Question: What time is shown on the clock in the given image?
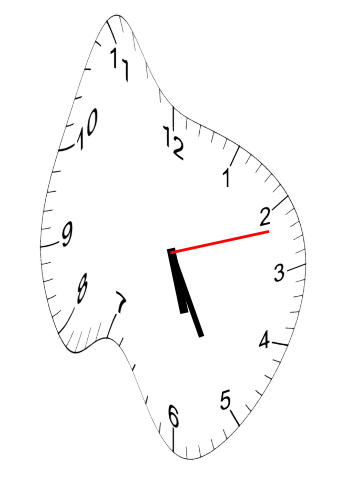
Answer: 05:25:12